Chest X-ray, PA view. Patient: 29 years old, sex F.
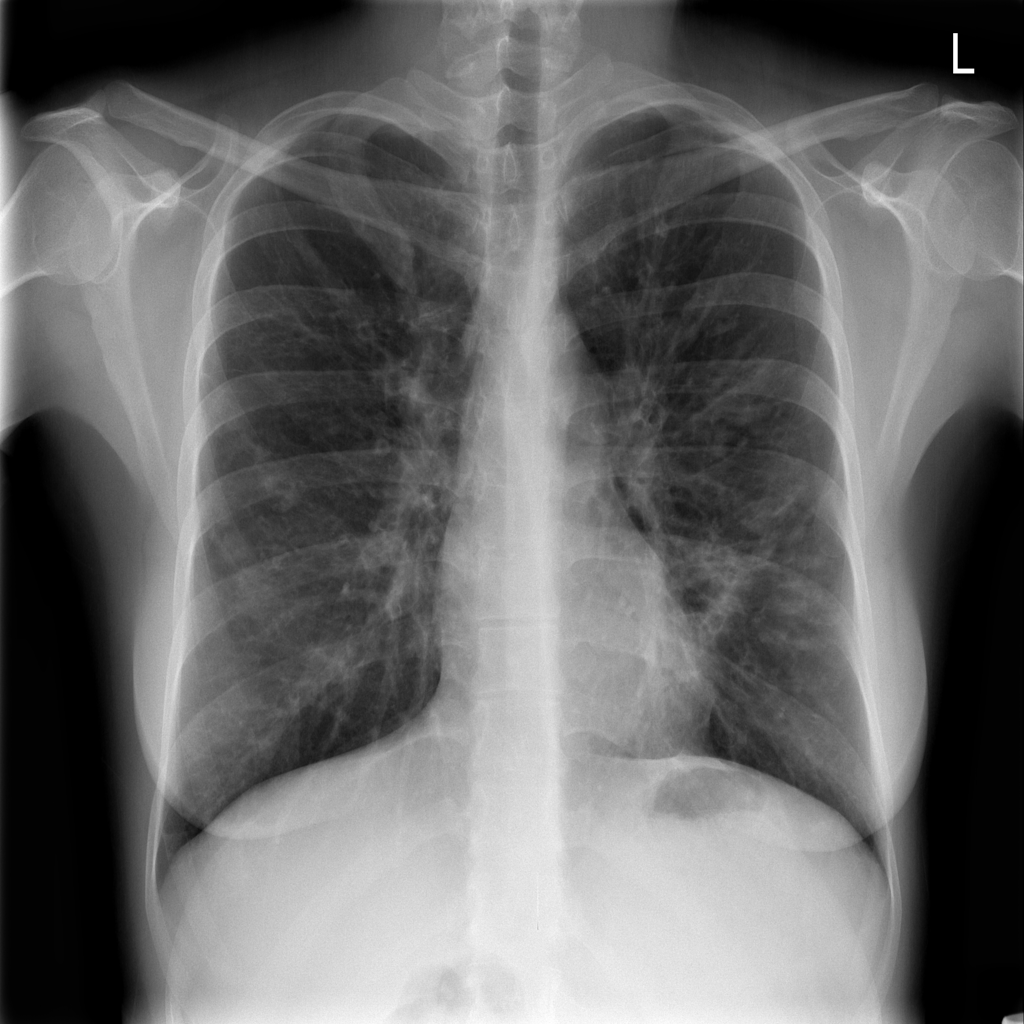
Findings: Fibrosis